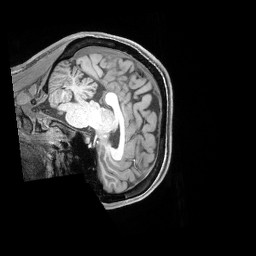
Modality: T1w
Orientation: sagittal
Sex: female
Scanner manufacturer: siemens
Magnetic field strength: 3 T
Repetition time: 2.4 s
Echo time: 0.00222 s